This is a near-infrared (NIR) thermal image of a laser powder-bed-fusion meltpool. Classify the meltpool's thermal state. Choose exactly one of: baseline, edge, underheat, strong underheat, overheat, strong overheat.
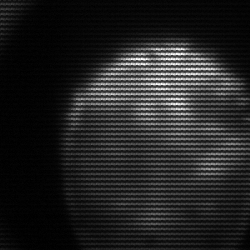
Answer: edge